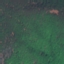
Land use / land cover class: Forest